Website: home-depot
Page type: address-validator
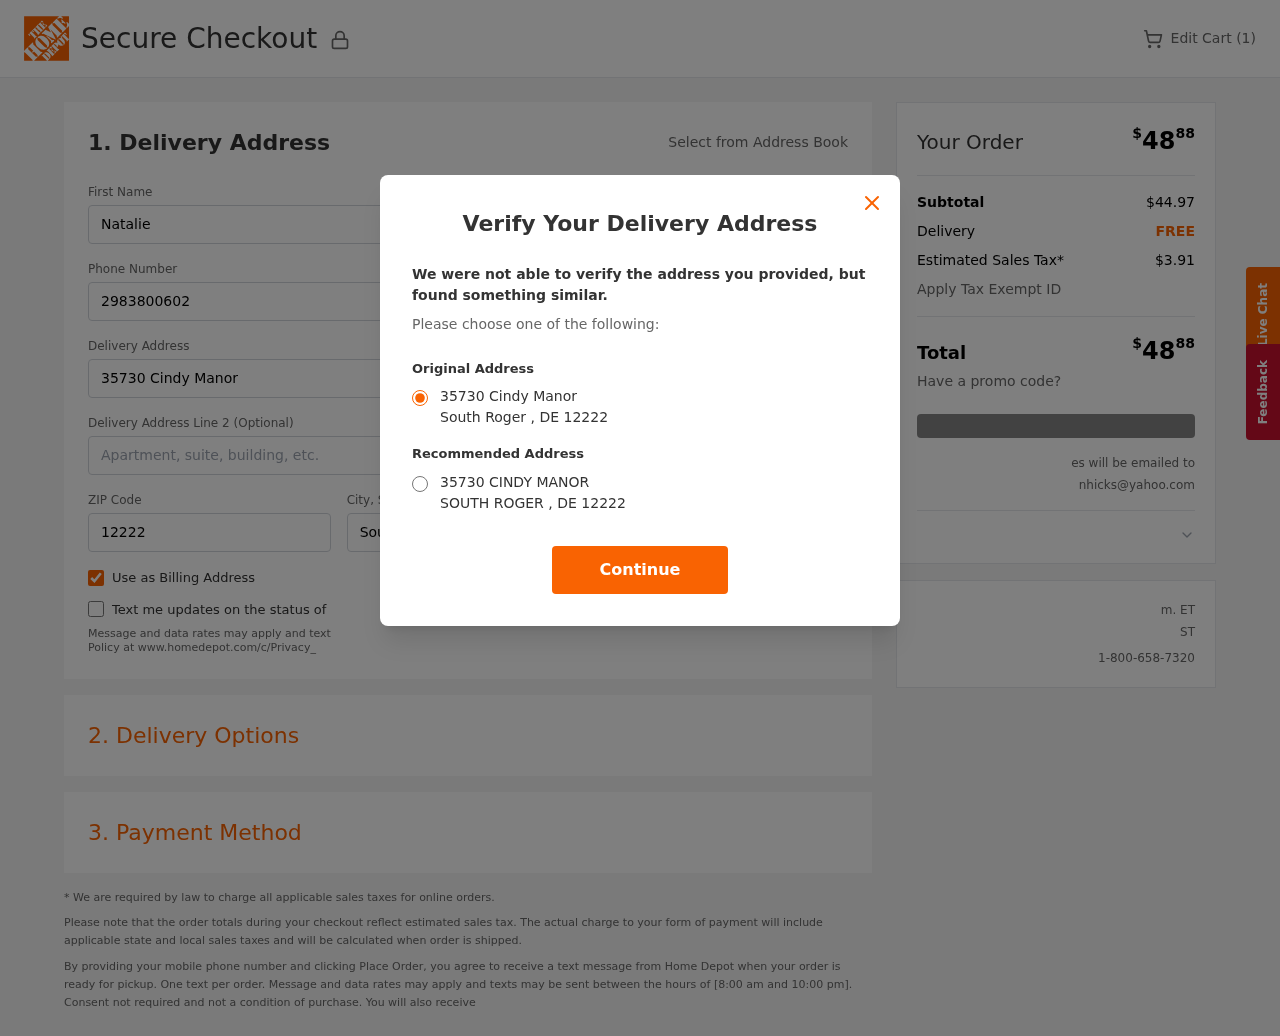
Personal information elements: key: PII_CITY
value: South Roger
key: PII_EMAIL
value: nhicks@yahoo.com
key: PII_POSTCODE
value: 12222
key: PII_STATE_ABBR
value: DE
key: PII_STREET
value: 35730 Cindy Manor
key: PII_FIRSTNAME
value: Natalie
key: PII_LASTNAME
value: Hicks
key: PII_PHONE
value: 2983800602
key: PII_CITY_STATE
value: South Roger, DE
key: PII_STREET_ALT
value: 35730 CINDY MANOR
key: PII_CITY_ALT
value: SOUTH ROGER
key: PII_POSTCODE_FULL
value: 12222
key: PII_POSTCODE_NUMERIC
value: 12222
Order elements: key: ORDER_NUM_ITEMS
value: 1
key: ORDER_TOTAL
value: $4888
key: ORDER_SUBTOTAL
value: $44.97
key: ORDER_SHIPPING_COST
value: FREE
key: ORDER_TAX
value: $3.91